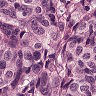
Metastatic tissue present: yes